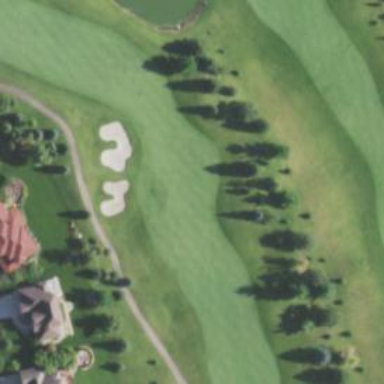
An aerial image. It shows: View of golf hole.